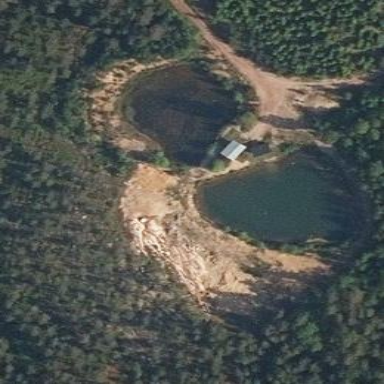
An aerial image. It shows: Pond surrounded by natural water.